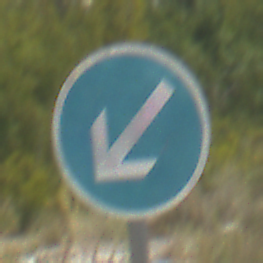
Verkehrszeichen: VorgeschriebeneVorbeifahrtLinks
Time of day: Midday
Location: Outdoor (Suburban)
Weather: PartlyCloudy
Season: Summer
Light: Natural